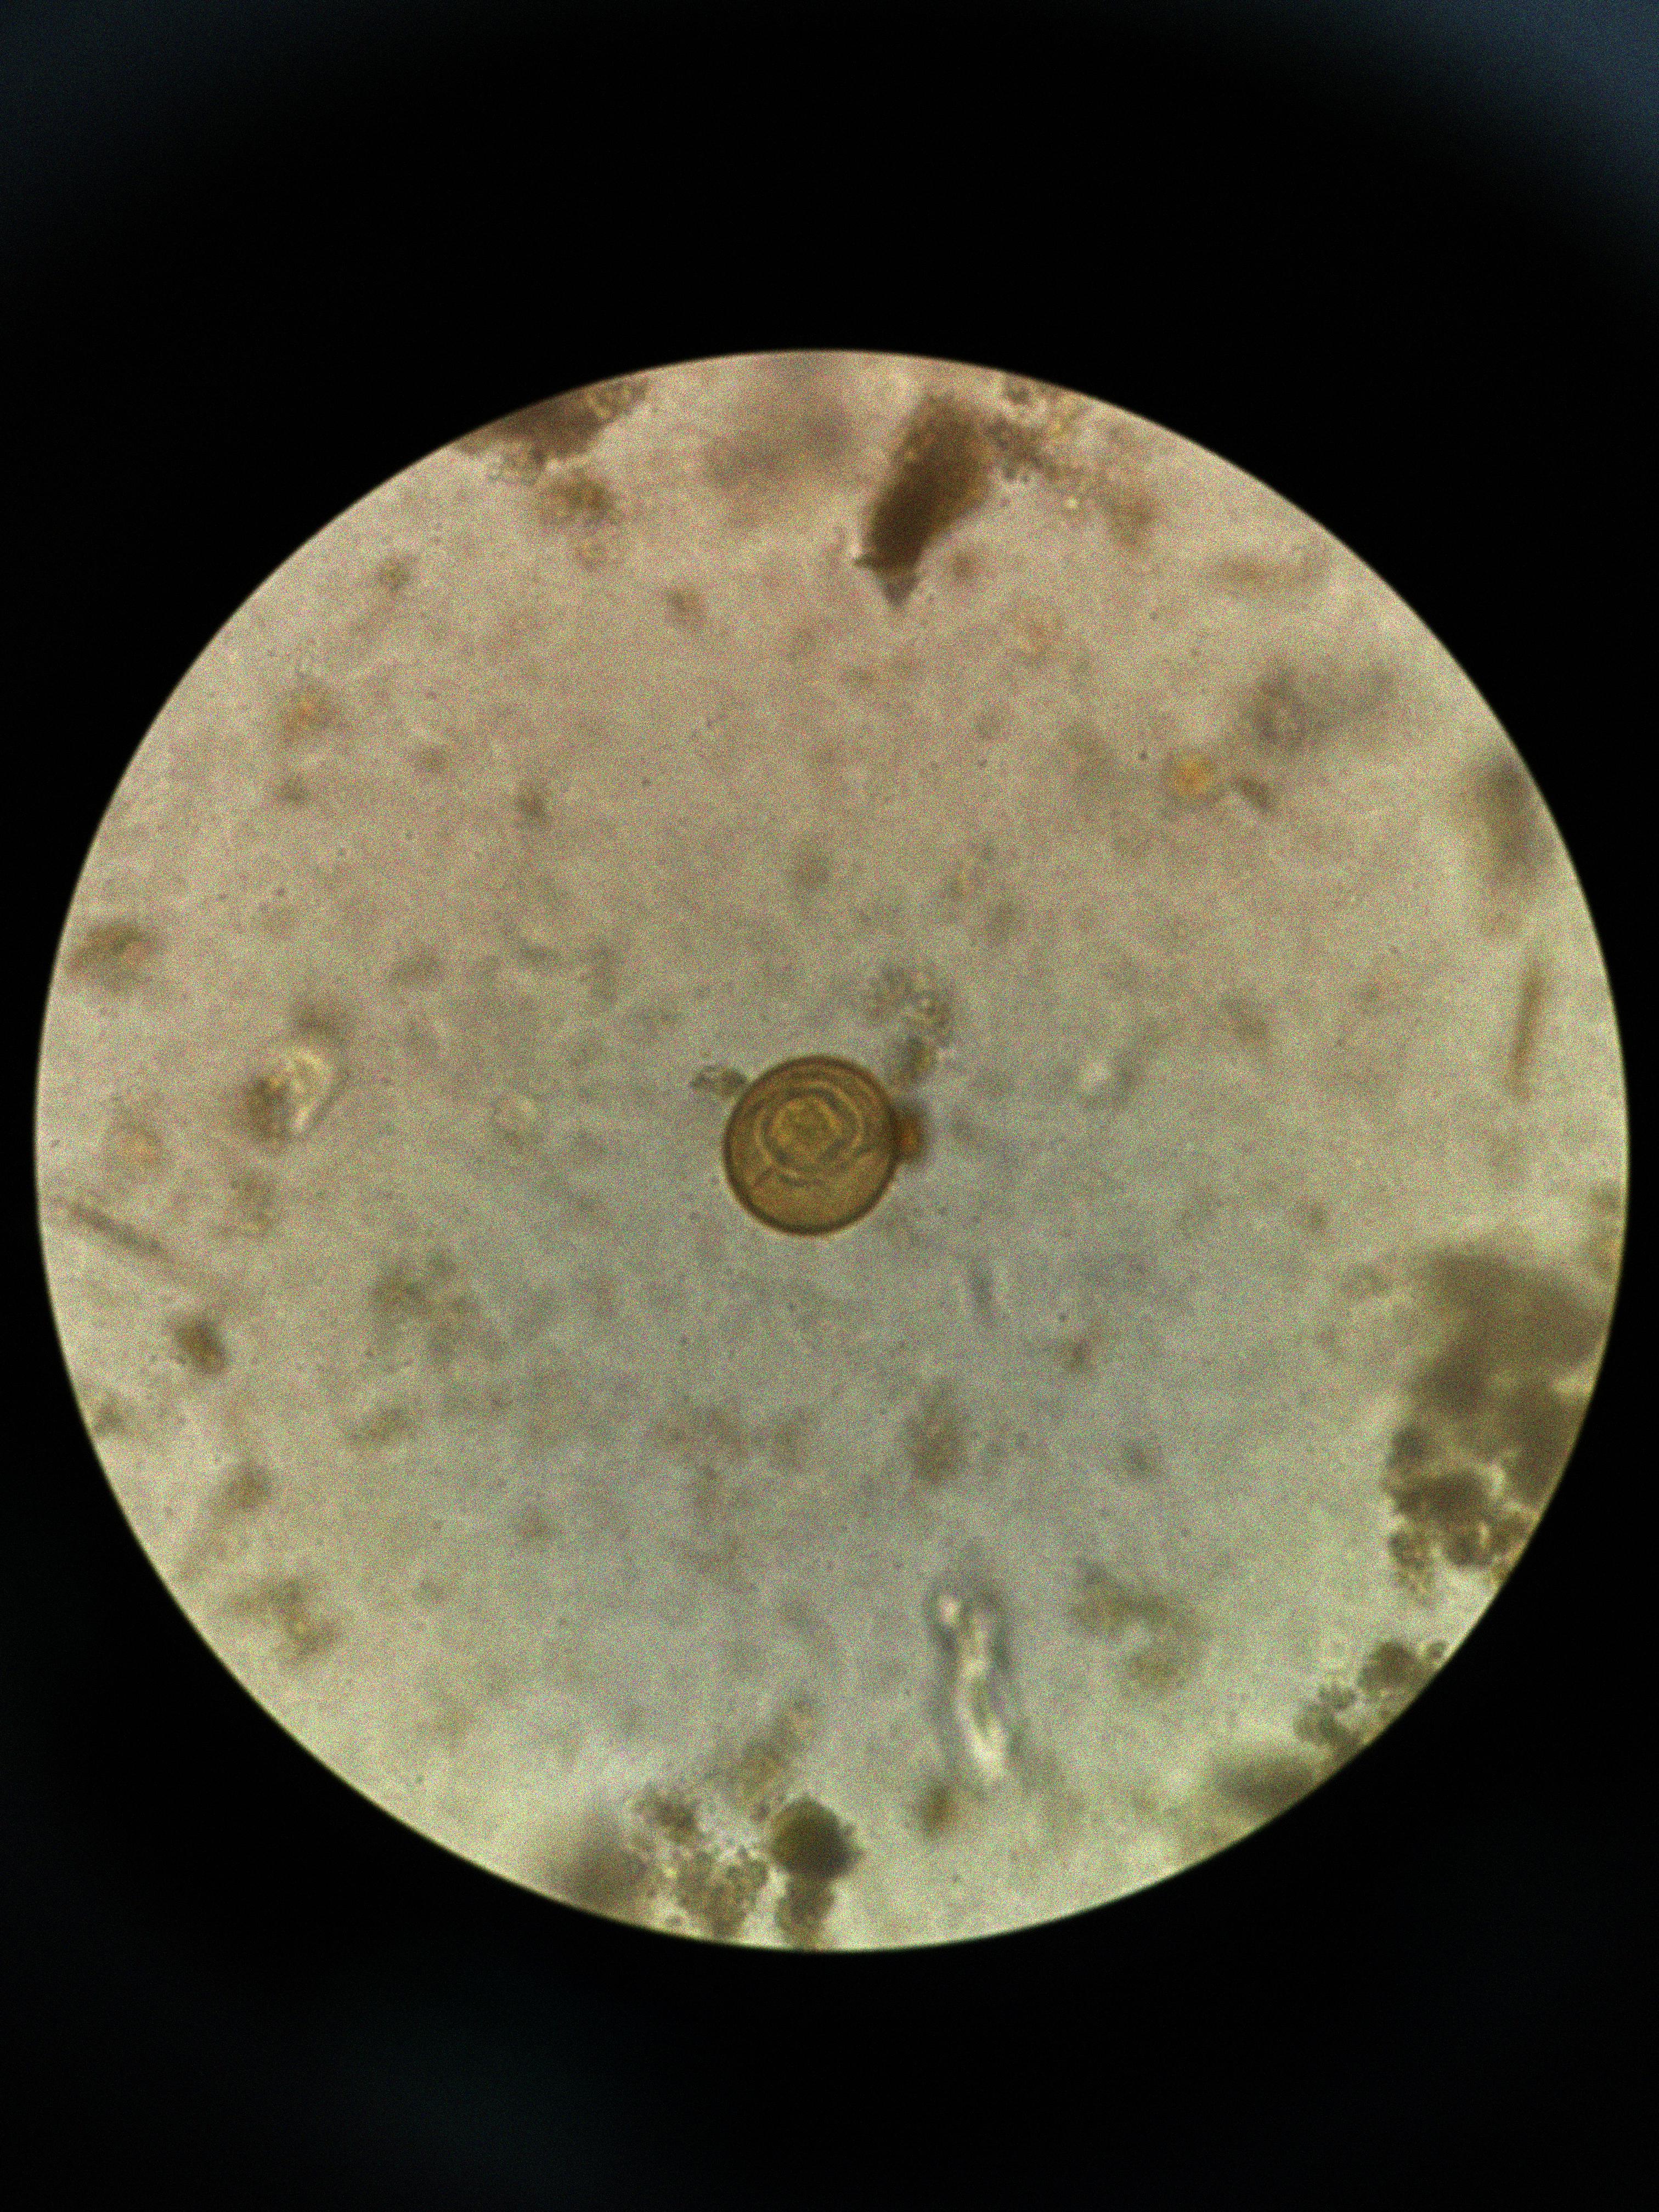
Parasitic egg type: Hymenolepis diminuta